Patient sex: M
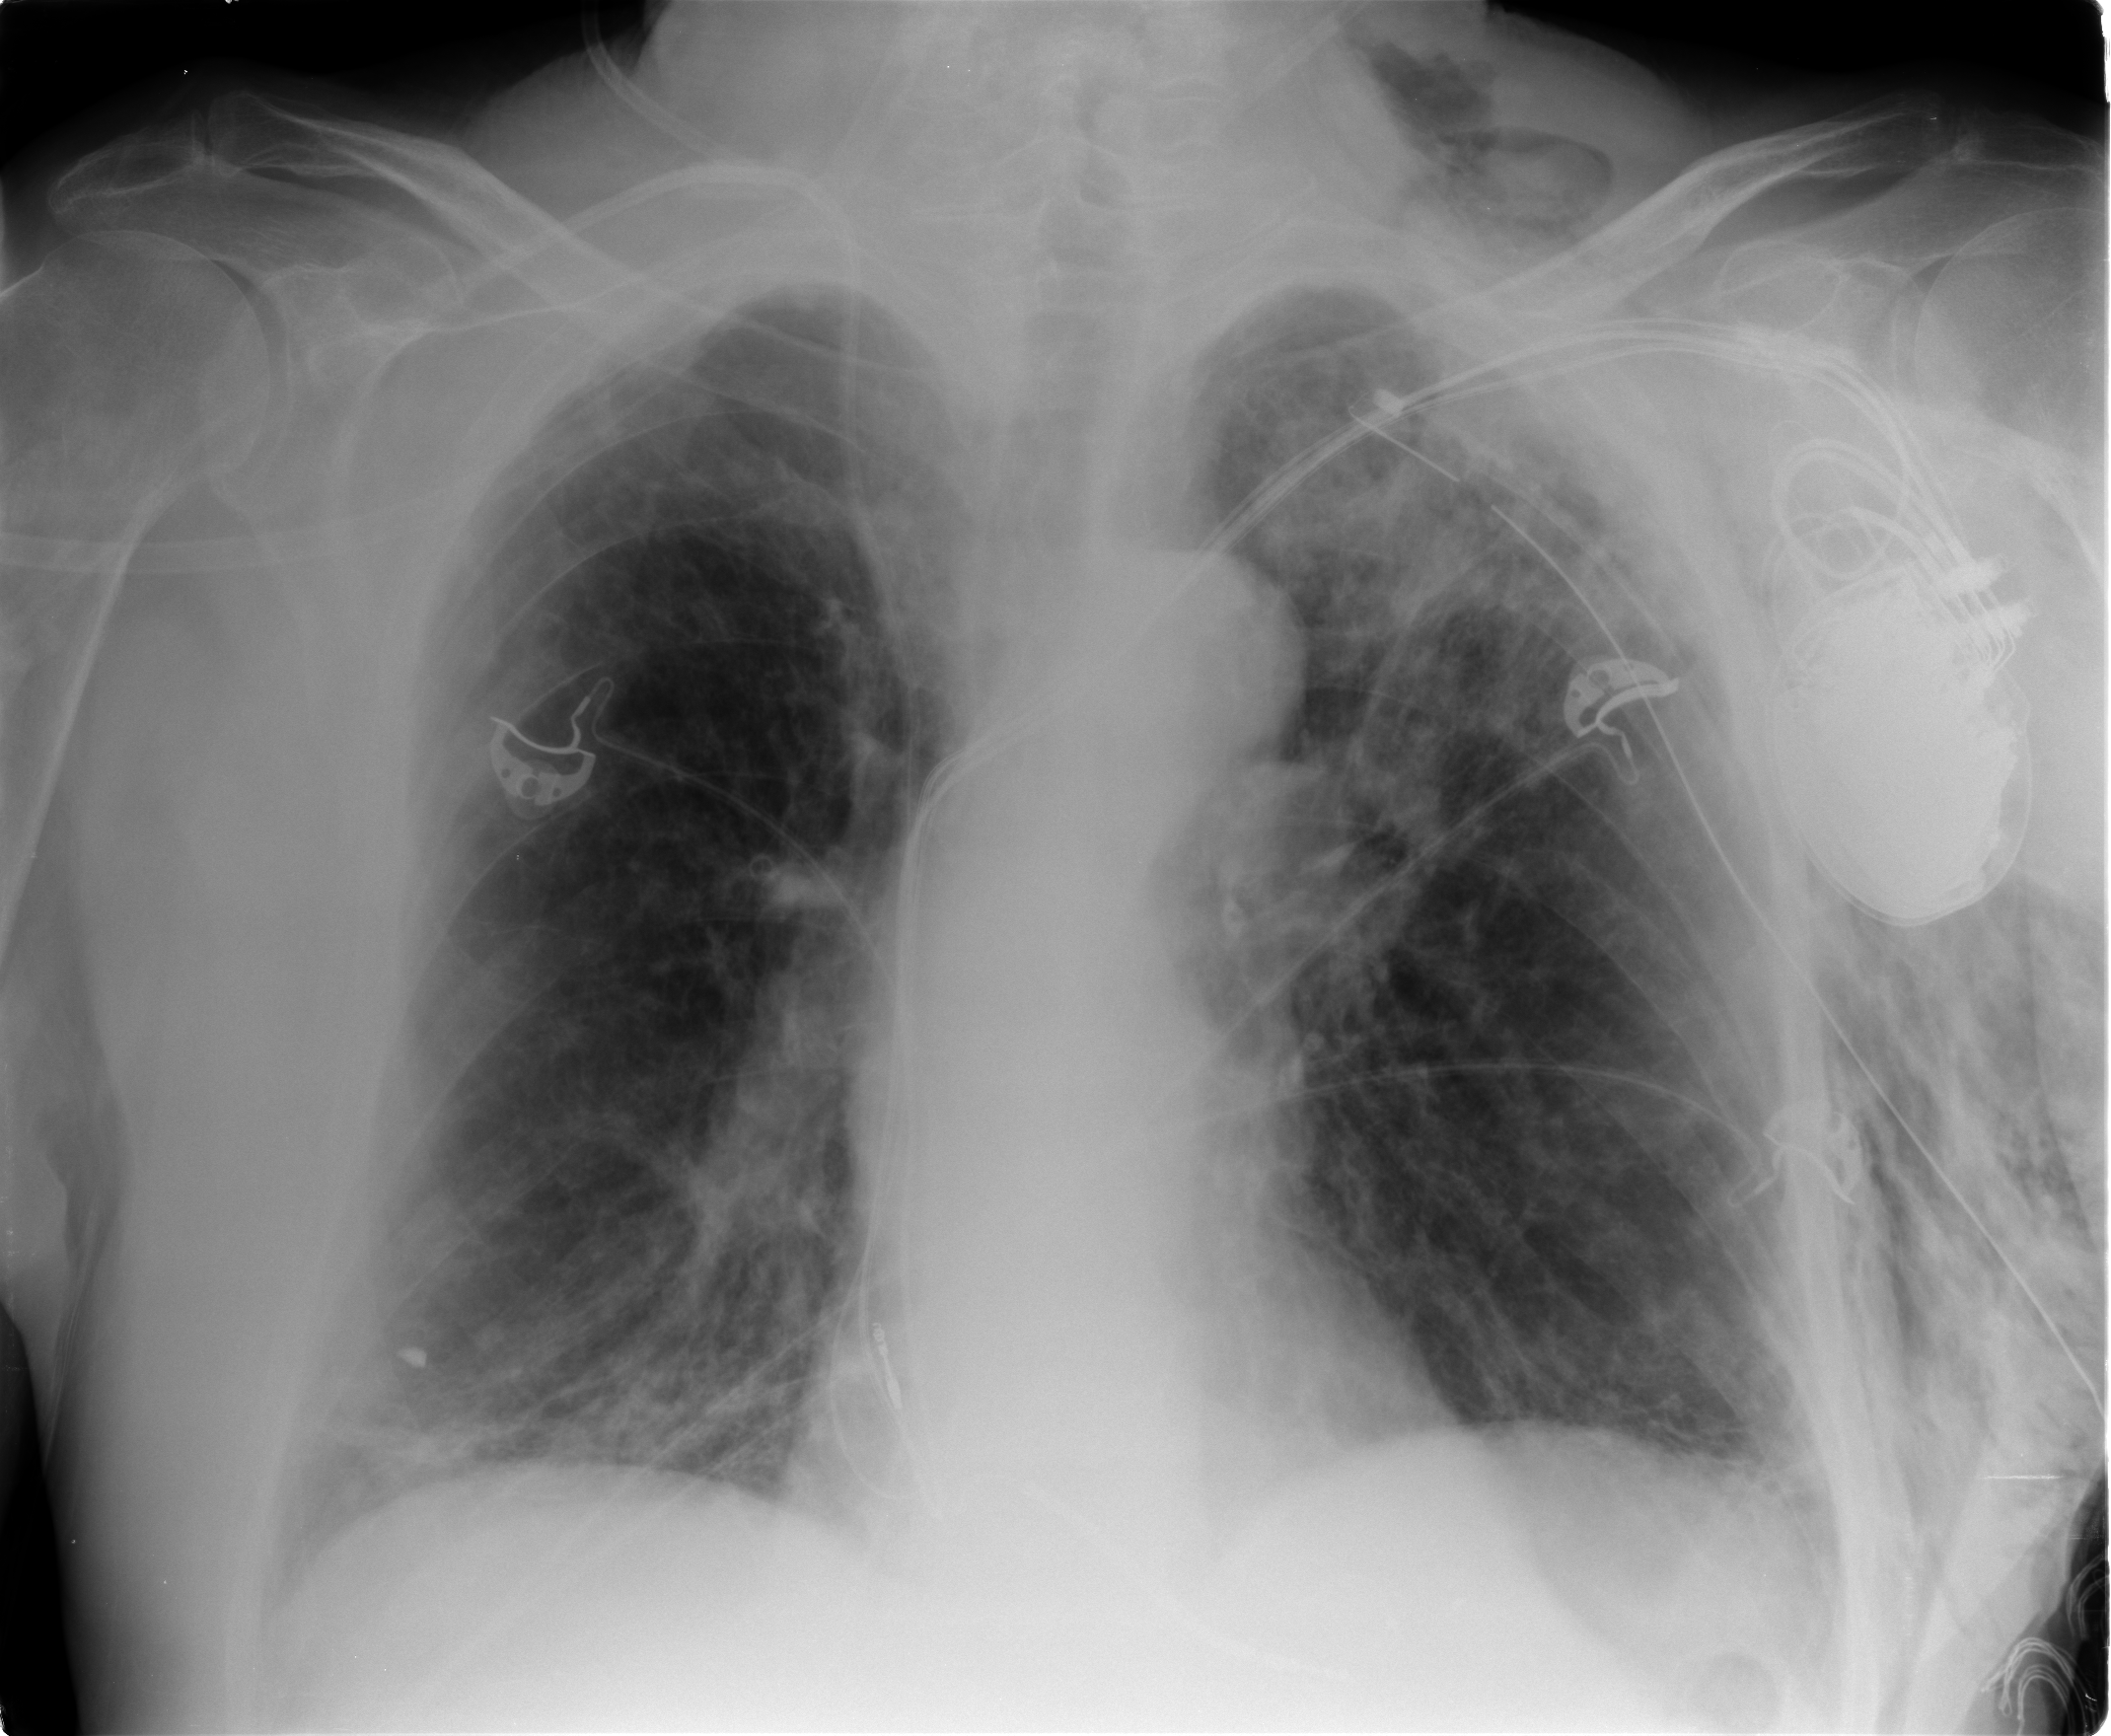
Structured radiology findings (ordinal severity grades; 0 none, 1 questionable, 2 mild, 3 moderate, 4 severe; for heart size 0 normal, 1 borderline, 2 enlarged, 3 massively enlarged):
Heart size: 0
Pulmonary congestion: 2
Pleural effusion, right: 0
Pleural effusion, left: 0
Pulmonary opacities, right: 0
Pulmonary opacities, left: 0
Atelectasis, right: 2
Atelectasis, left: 1